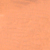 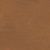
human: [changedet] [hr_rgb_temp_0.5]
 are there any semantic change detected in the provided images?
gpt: There is no change to mention.